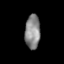
Tissue: lung
Cell type: Epithelial cells
Senescence score: 0.153
Nuclear area (px): 511
Mean DAPI intensity: 135.401